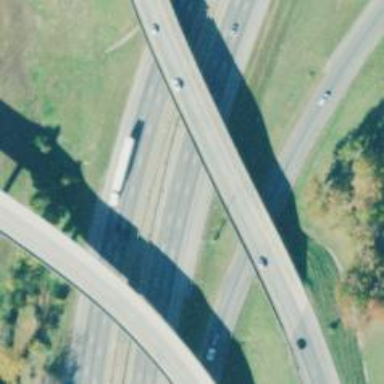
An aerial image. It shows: Motorway link bridge.